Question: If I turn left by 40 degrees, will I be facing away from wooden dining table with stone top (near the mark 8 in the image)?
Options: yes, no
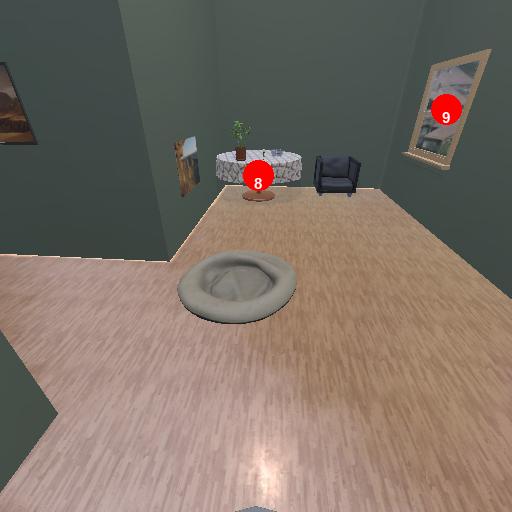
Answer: yes